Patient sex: F
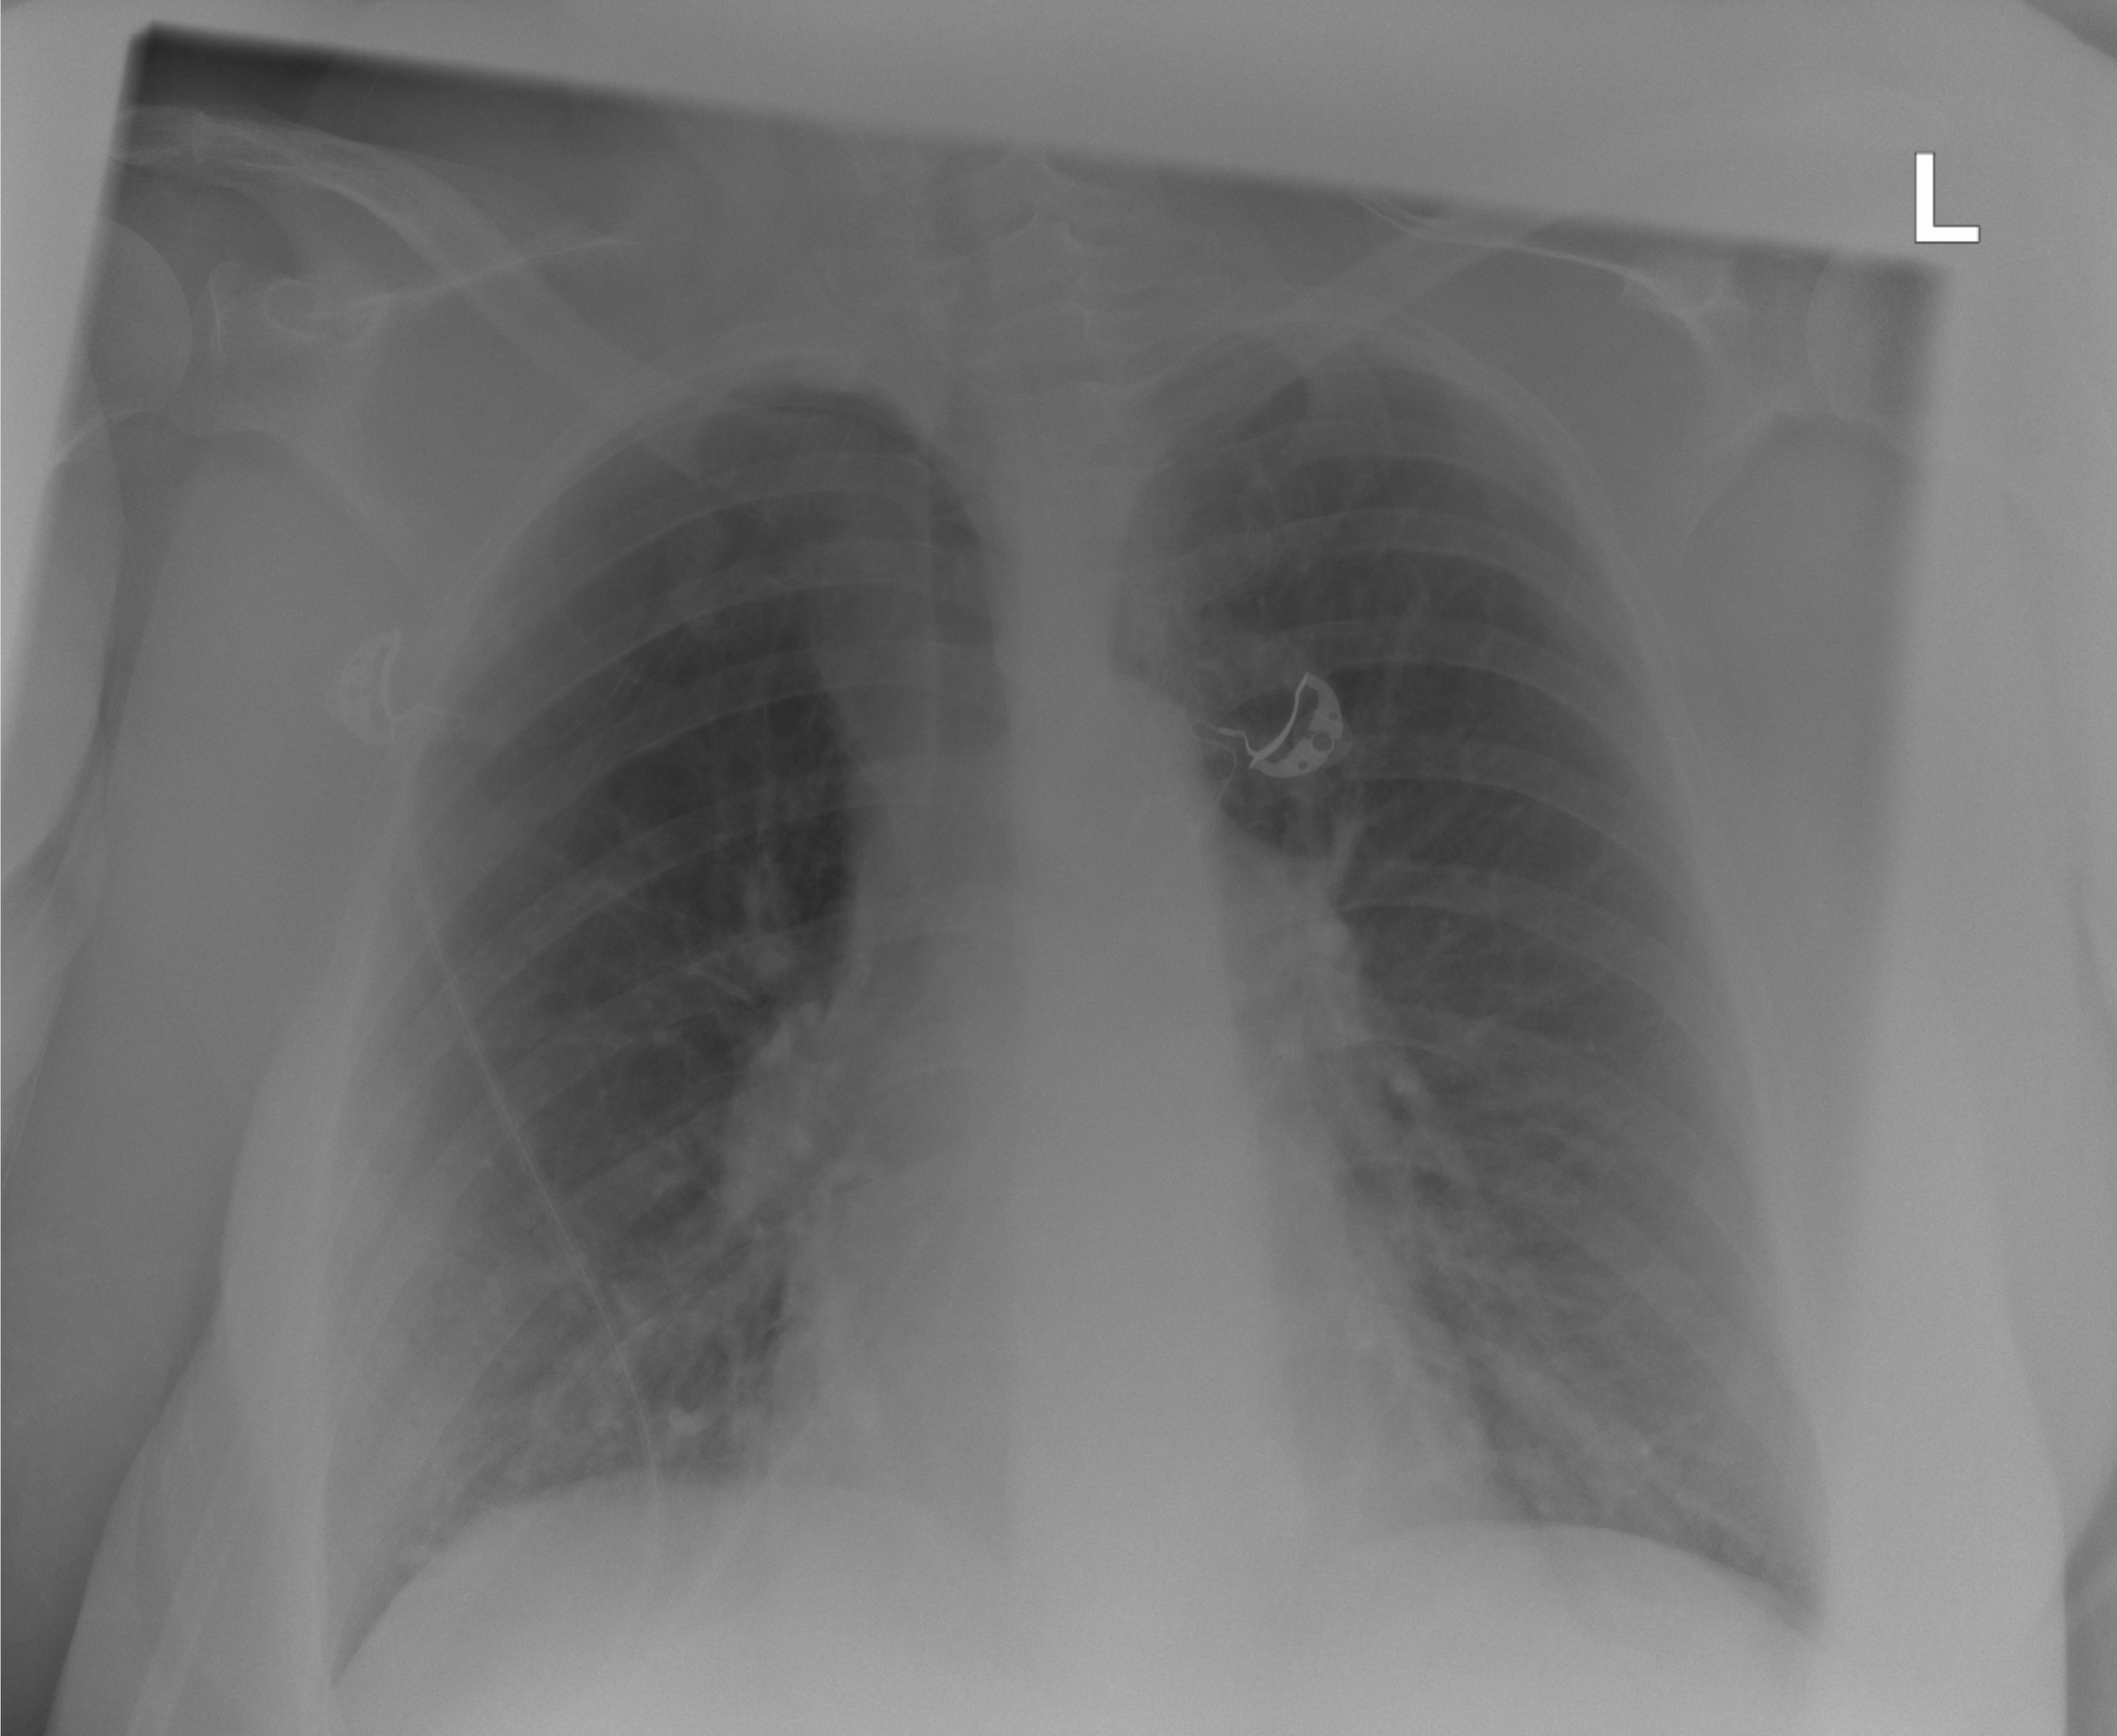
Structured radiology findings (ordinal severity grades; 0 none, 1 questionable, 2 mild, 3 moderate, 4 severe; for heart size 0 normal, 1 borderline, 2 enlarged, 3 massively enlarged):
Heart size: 0
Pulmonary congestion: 0
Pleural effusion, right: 0
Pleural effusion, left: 0
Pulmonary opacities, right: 1
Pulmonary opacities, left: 1
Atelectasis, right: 0
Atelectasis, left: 0